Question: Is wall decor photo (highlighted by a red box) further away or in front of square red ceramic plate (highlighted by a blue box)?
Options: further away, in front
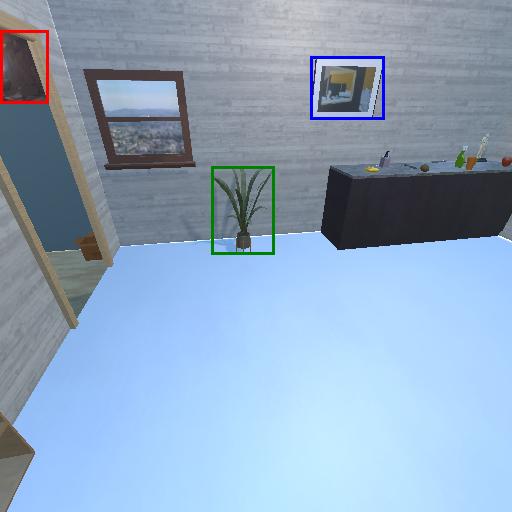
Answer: further away